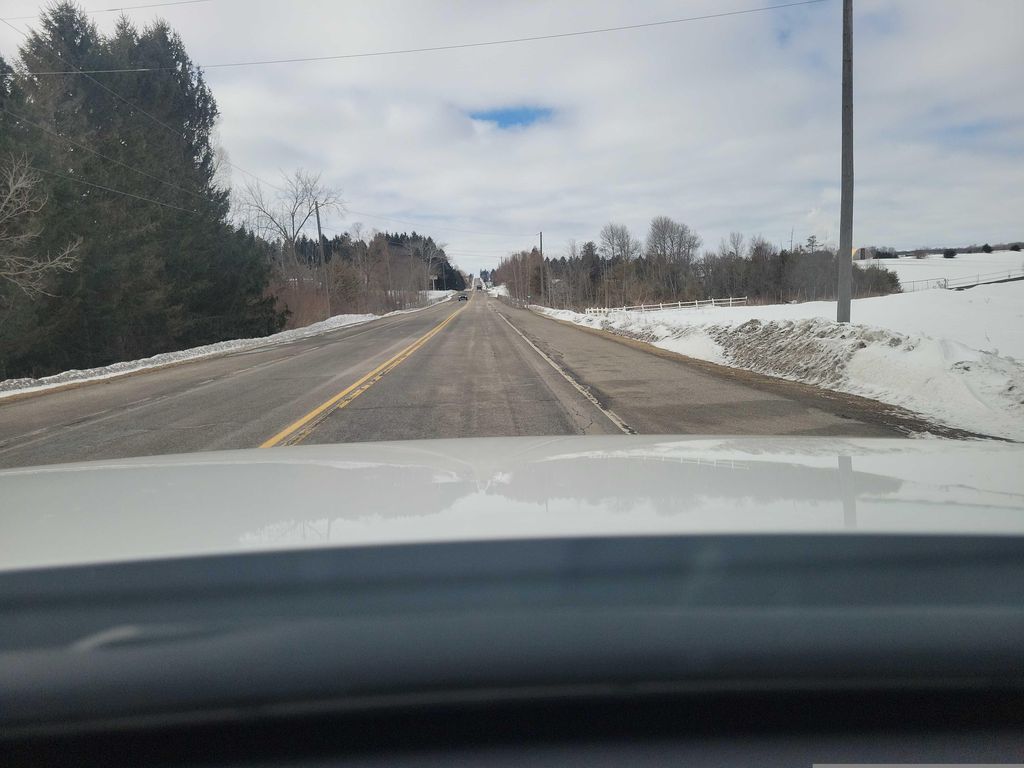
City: kitchener-waterloo